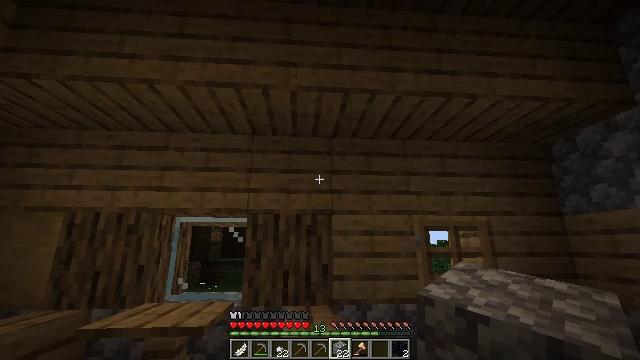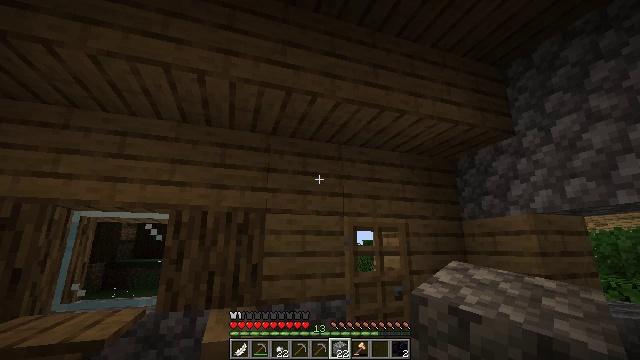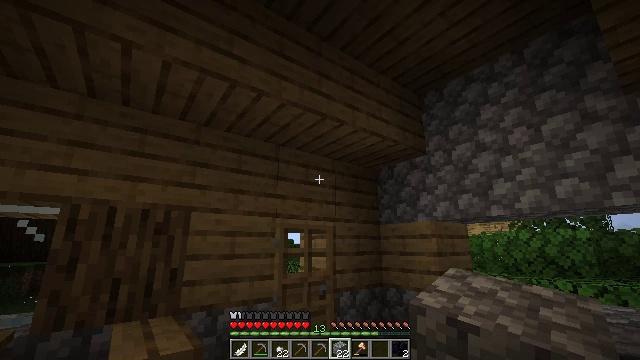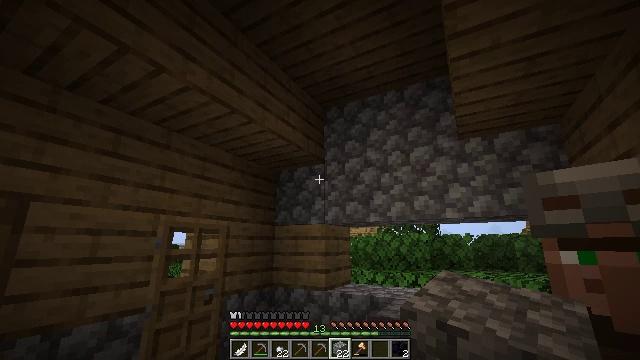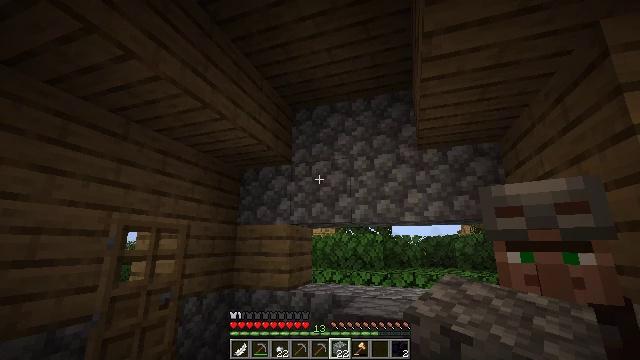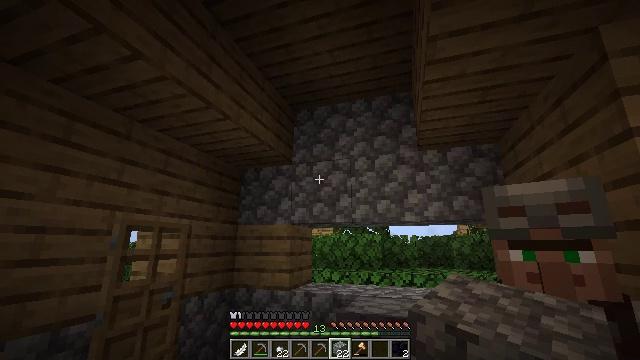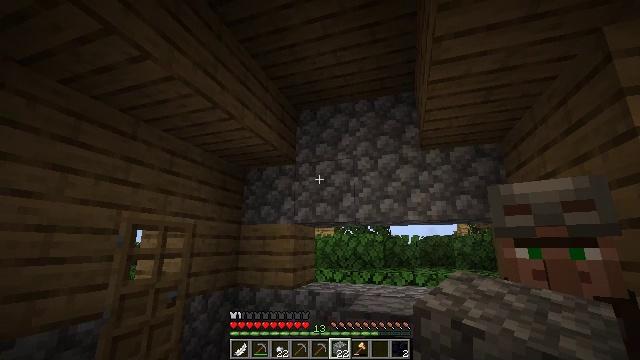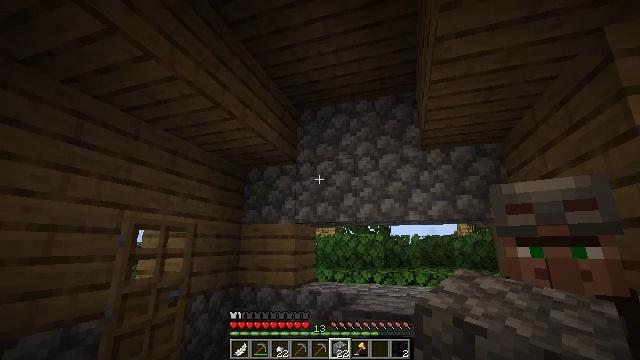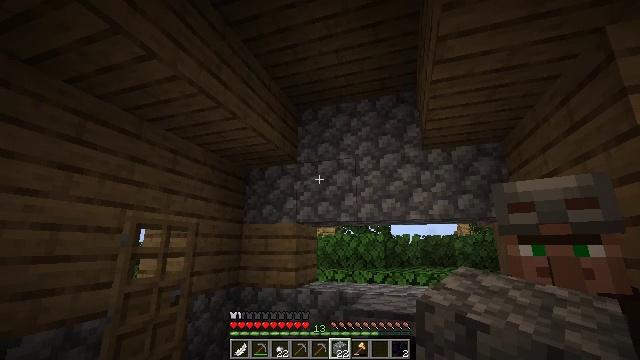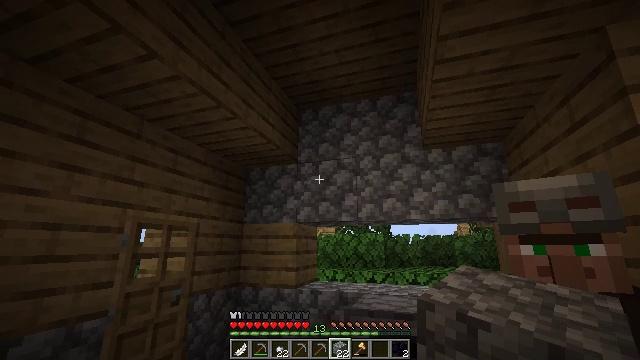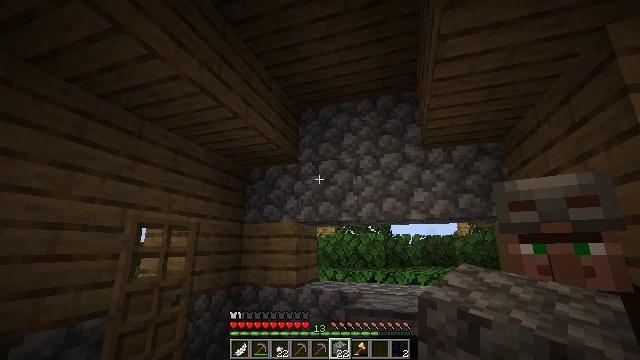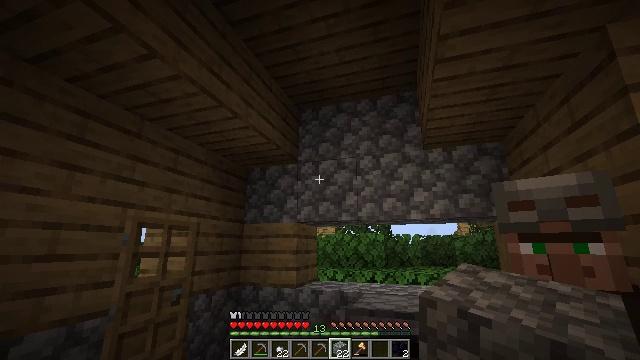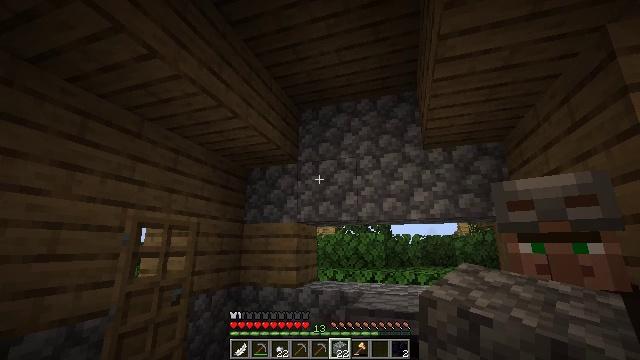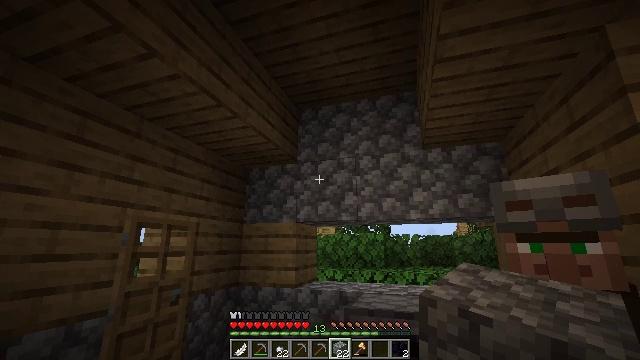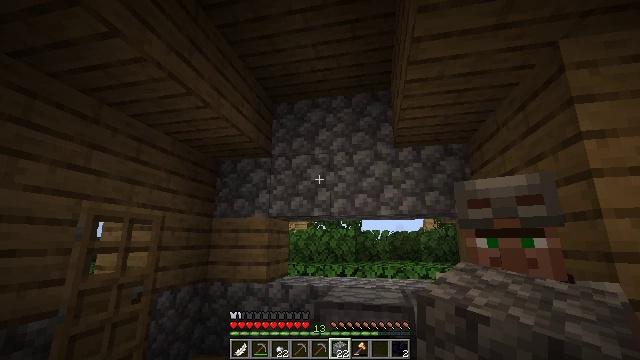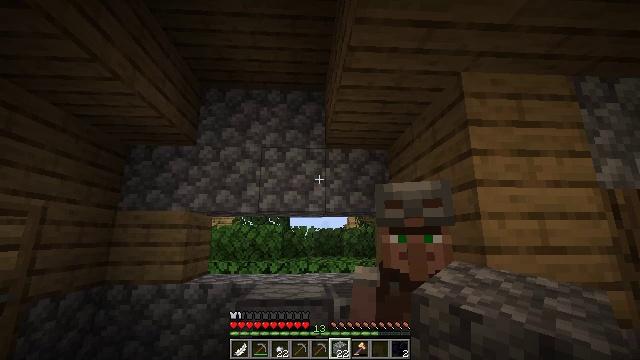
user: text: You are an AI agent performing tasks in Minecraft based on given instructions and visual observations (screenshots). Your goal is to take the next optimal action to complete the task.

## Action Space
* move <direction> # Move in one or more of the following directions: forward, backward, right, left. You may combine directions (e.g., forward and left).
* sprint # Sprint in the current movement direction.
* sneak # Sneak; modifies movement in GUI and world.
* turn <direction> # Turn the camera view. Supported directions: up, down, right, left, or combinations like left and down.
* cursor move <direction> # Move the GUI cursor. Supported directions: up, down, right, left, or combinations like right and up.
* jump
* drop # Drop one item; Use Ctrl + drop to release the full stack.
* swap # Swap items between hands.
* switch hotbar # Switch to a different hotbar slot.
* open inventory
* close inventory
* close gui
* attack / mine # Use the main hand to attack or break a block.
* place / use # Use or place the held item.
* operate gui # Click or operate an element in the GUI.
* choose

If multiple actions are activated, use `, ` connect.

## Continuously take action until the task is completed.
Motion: motion action
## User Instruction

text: Collect oak log for crafting.
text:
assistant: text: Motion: move left, turn right
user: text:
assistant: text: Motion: move left, turn right
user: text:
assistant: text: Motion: move left, turn right
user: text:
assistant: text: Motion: turn right
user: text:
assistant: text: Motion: no_op
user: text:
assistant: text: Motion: no_op
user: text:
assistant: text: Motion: no_op
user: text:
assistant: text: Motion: no_op
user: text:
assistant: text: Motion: no_op
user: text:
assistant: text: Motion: no_op
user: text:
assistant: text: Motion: no_op
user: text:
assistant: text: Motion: no_op
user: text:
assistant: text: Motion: no_op
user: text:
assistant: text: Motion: turn right and down
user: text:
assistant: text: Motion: turn right
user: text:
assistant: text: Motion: turn right
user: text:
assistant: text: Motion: turn right
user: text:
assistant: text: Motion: turn right
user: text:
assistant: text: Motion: no_op
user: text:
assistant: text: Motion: no_op
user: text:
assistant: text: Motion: no_op
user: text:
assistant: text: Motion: no_op
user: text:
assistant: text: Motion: no_op
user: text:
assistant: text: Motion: turn left and down
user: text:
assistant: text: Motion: turn left
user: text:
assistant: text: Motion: turn left
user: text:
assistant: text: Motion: turn left
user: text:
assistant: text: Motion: no_op
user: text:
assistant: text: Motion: no_op
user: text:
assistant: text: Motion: no_op